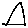
Label: triangle